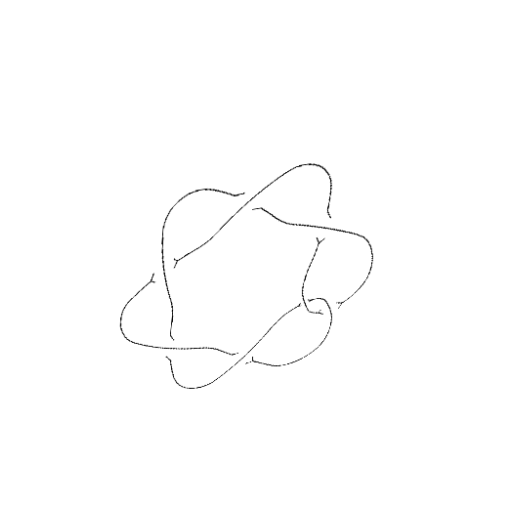
Crossing number: 7